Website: apple
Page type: customer-info-address
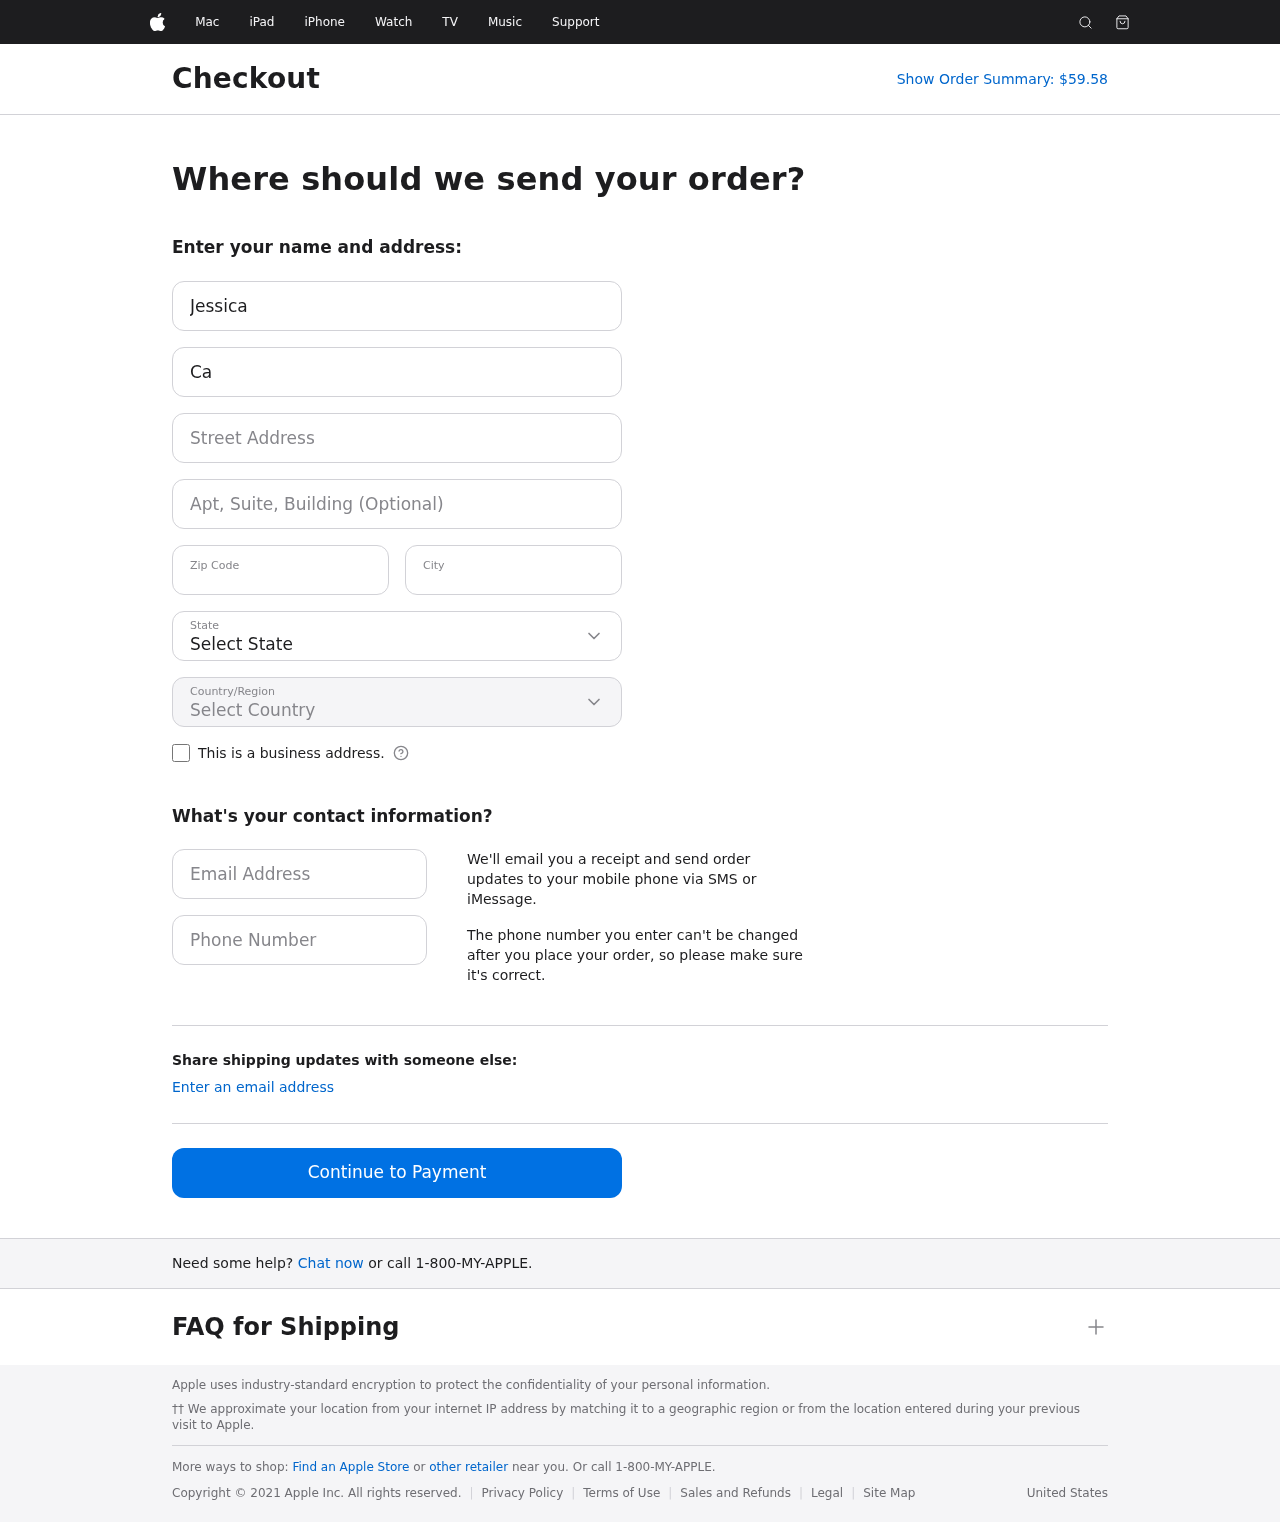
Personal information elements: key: PII_CITY
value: New Matthew
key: PII_COUNTRY
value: United States
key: PII_EMAIL
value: jcarroll@gmail.com
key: PII_FIRSTNAME
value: Jessica
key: PII_LASTNAME
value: Carroll
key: PII_PHONE
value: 3858335849
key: PII_POSTCODE
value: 82797
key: PII_STATE
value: Utah
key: PII_STREET
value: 294 Young Unions Apt. 997
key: PII_STREET2
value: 9715 David Ranch Suite 458
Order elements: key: ORDER_TOTAL
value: Show Order Summary: $59.58